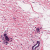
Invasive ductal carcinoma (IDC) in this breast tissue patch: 0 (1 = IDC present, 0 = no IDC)